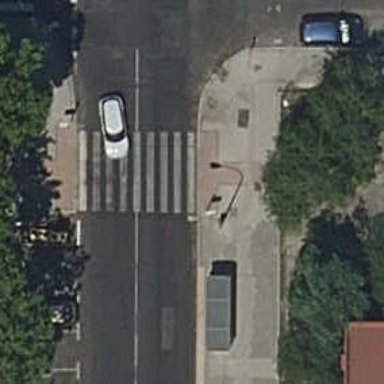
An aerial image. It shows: Zebra crossing on the road.